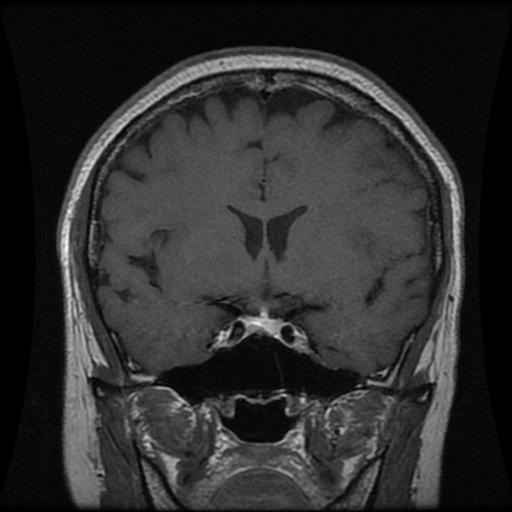
Label: pituitary